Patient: sex M, age 45
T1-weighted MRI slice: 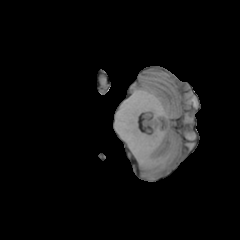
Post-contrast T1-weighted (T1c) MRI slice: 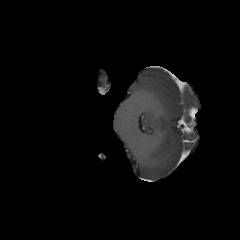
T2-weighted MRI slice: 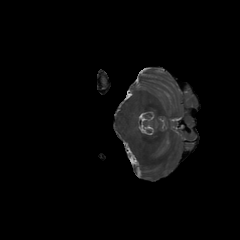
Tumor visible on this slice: no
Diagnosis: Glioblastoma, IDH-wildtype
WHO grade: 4